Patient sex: F
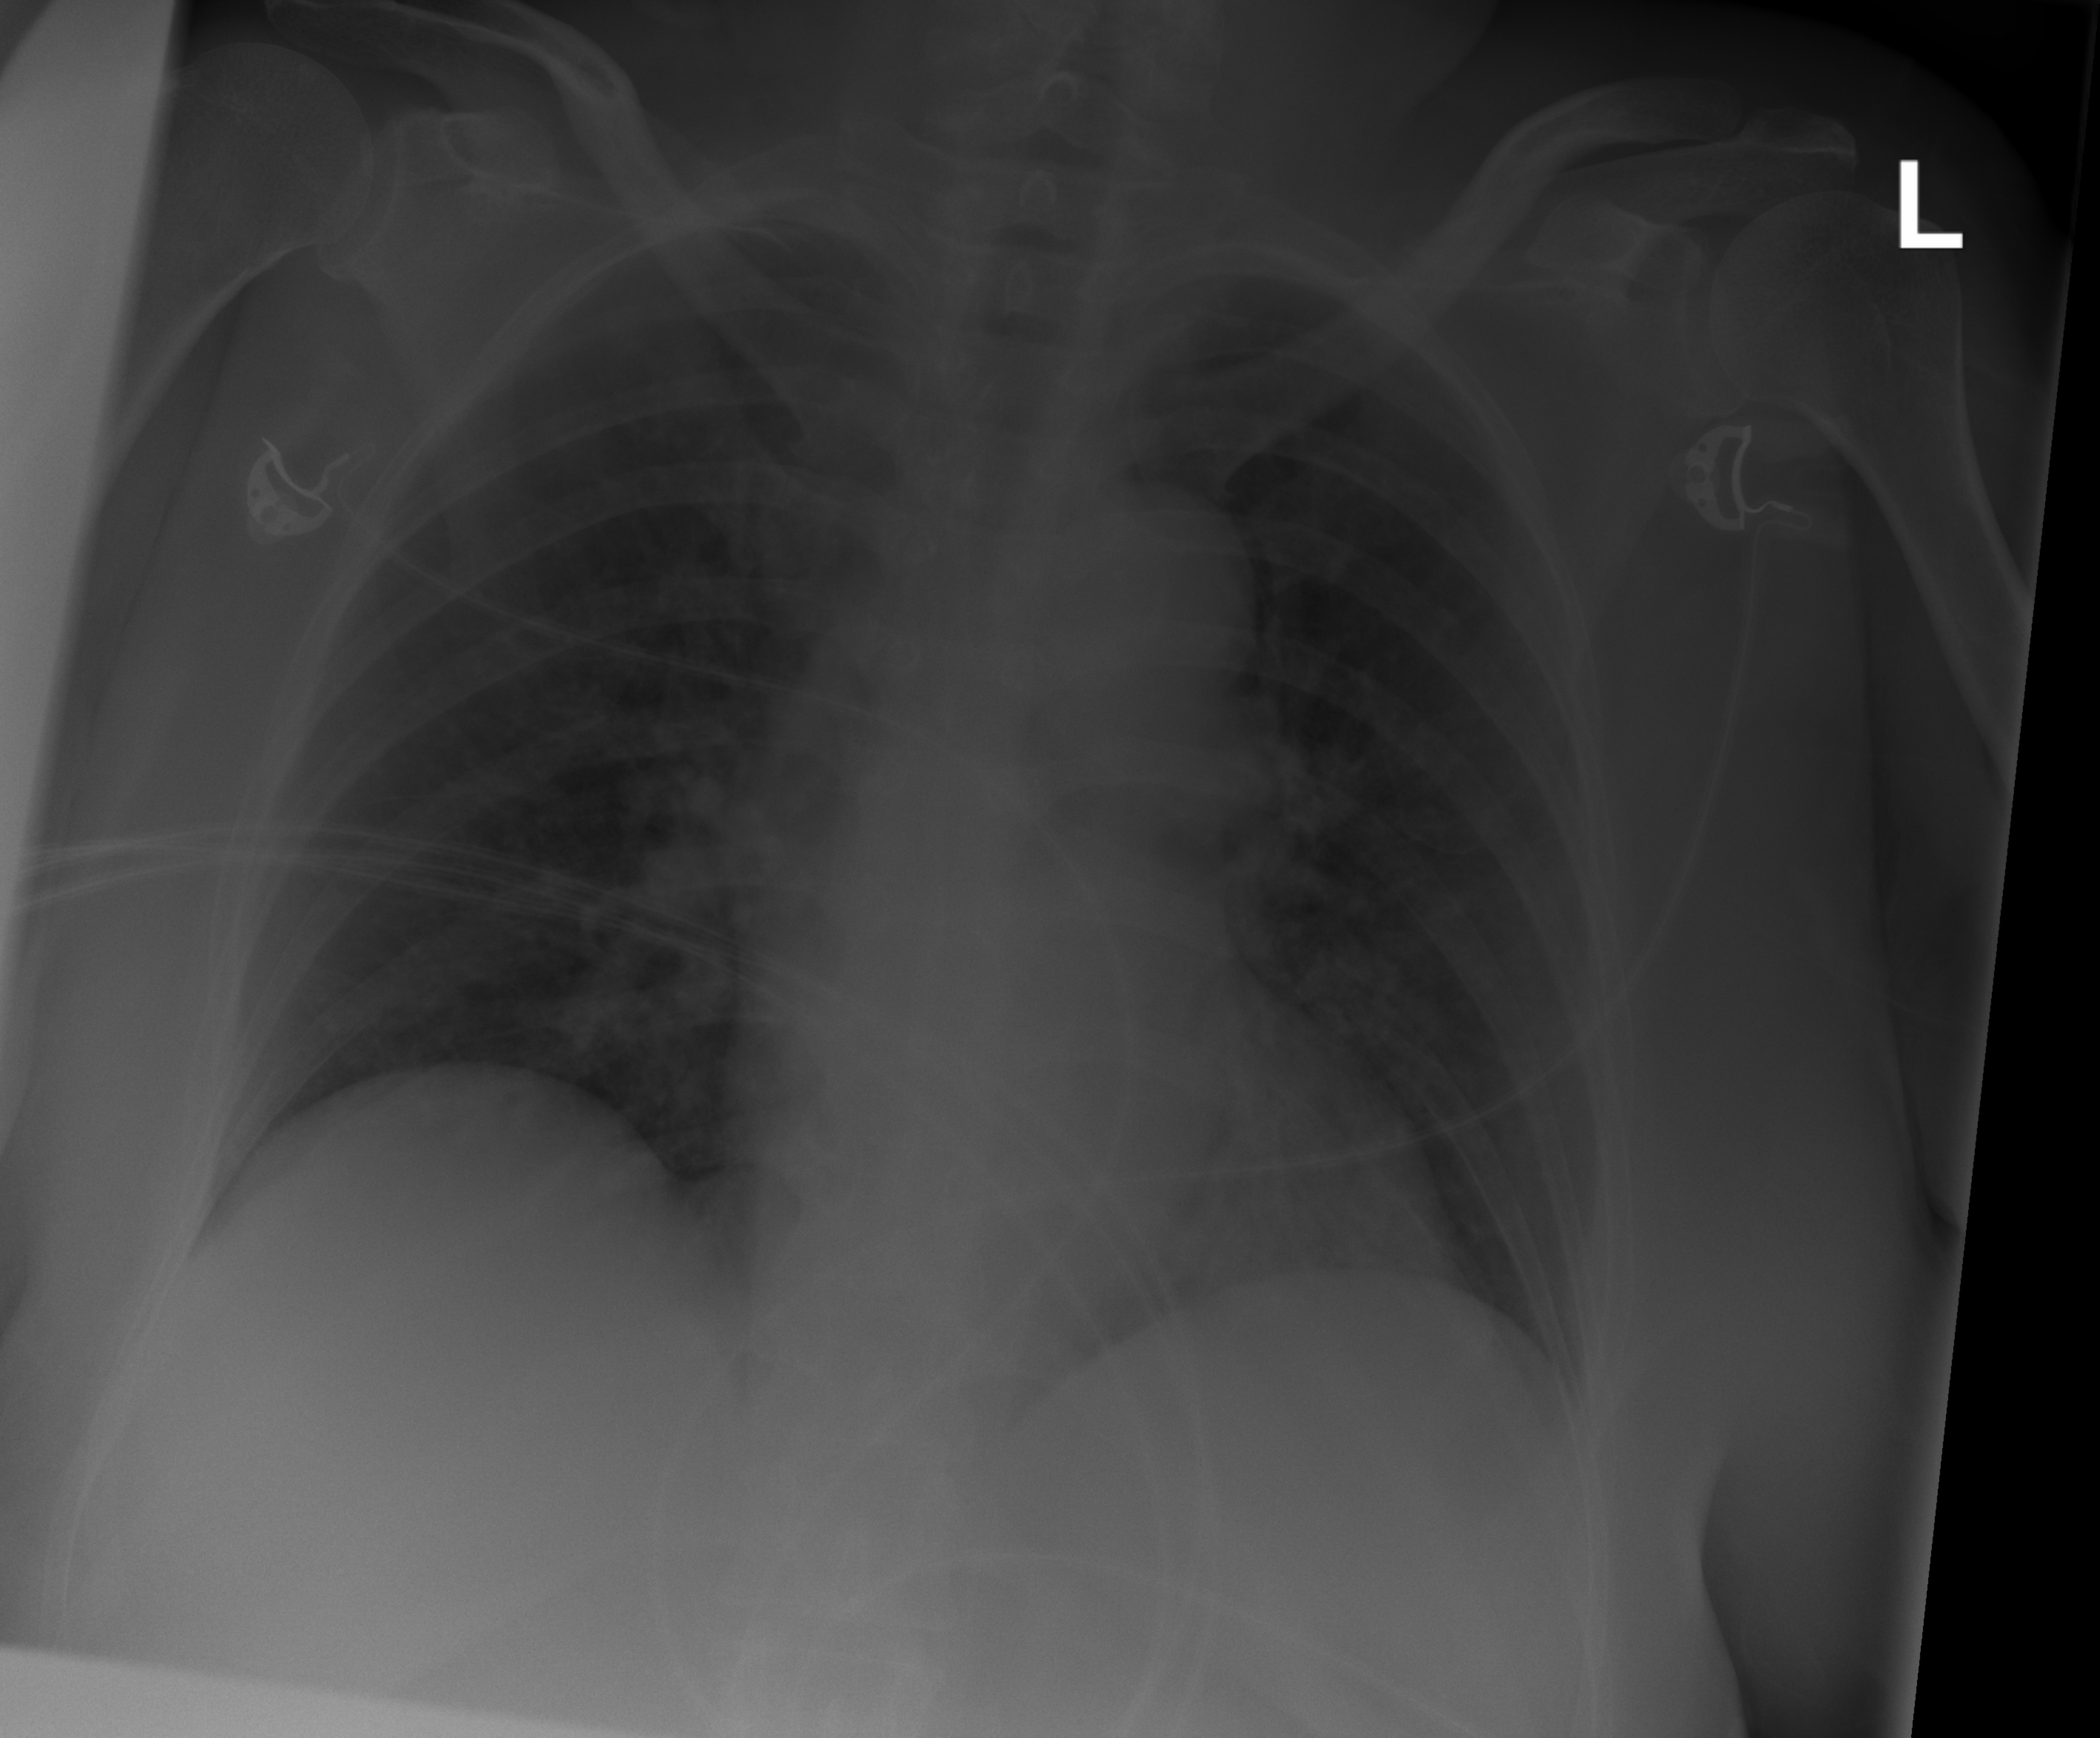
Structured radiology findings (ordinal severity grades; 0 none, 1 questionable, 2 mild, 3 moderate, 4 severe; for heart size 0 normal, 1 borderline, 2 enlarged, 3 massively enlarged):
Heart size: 2
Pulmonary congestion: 2
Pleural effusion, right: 0
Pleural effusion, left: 0
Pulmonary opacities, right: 0
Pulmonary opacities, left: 0
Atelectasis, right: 2
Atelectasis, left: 2